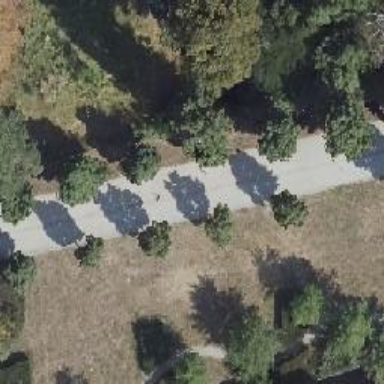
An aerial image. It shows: Deciduous broadleaved tree in park.